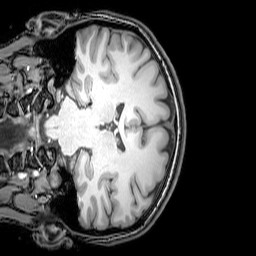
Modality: T1w
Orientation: coronal
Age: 26
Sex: female
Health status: healthy
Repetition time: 0.081 s
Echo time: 0.037 s